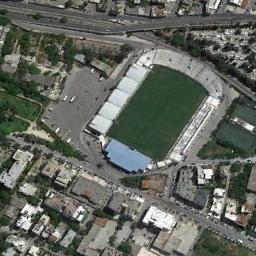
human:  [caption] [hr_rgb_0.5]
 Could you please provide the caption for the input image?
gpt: Square gymnasium built between residential area and road .

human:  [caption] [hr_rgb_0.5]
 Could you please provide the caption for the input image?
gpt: There are many buildings of different shapes and sizes next to the stadium .

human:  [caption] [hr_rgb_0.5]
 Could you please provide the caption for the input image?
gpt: This oval stadium has dense residential areas on three sides .

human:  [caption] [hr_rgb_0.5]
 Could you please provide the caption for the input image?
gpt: The stadium is next to some buildings and trees .

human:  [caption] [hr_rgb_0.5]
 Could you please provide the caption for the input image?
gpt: There are many buildings around the stadium .